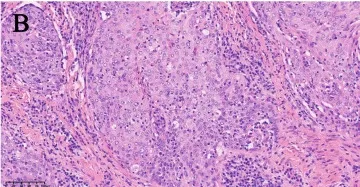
Characteristics of the cervical squamous cell carcinoma and vulvar squamous cell carcinoma for case 1. (B) The cervical tumor cells were polygonal and the nuclei were round or oval. The mitotic appearance was easy to see, and no keratinized beads were observed.
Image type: pathology (h&e)